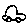
Label: car